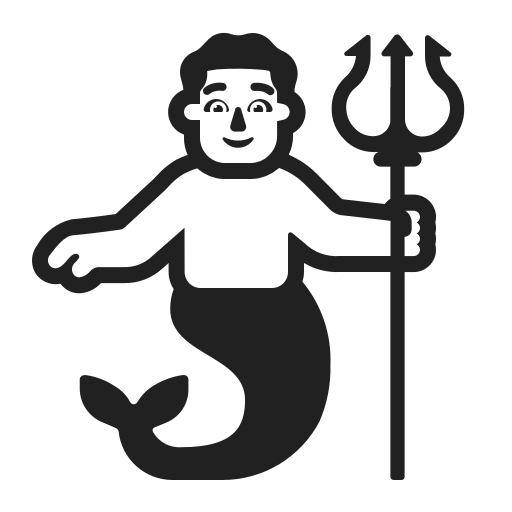
man merpeople high contrast default